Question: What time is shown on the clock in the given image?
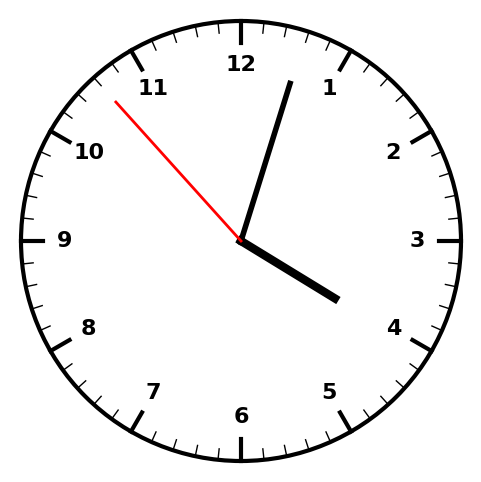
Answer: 04:02:53